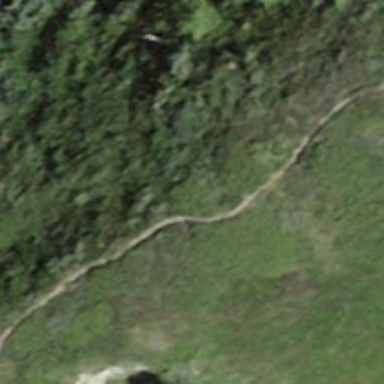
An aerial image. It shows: Path.